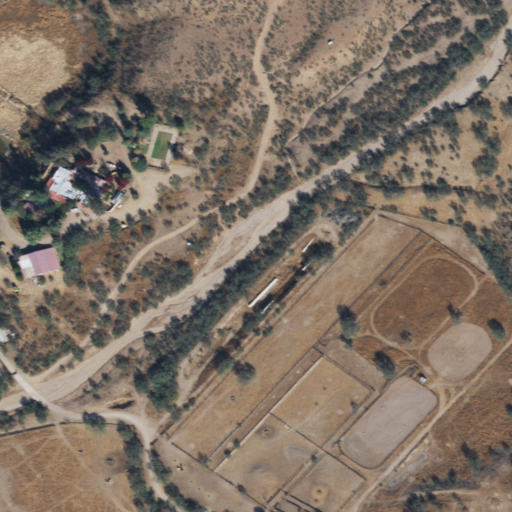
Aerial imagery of valley in Arizona named Burro Canyon containing shrub, grassland, and open development